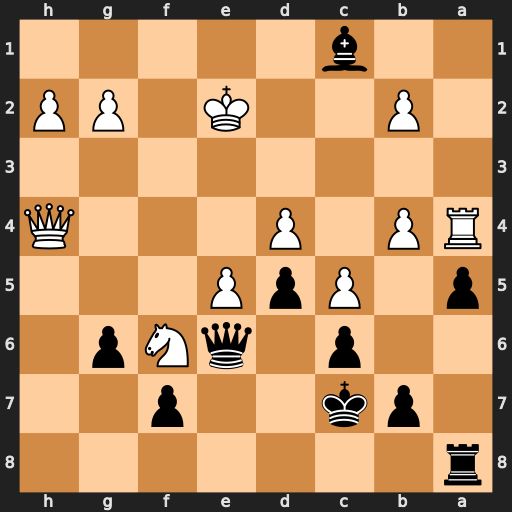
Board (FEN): r7/1pk2p2/2p1qNp1/p1PpP3/RP1P3Q/8/1P2K1PP/2b5
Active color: b
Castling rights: -
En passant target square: -
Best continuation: Qf5 Qg4 Qc2+